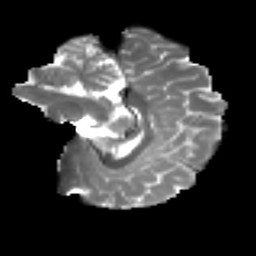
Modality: T2w
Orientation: sagittal
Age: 21
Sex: female
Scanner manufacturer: ge
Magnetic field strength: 3 T
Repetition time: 7.8 s
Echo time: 0.0606 s